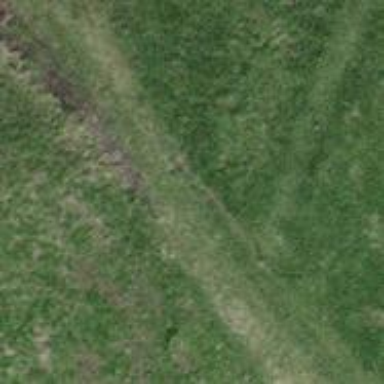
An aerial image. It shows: Grass path.